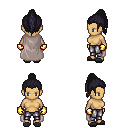
a pixel art fantasy rpg character, female body template, human, tanned skin, gray cape, metal pants, raven long topknot hairstyle, gold gloves, gray slippers, four views (front, back, left, right), 2x2 character sprite sheet, small pixel art, hard edges, no anti-aliasing